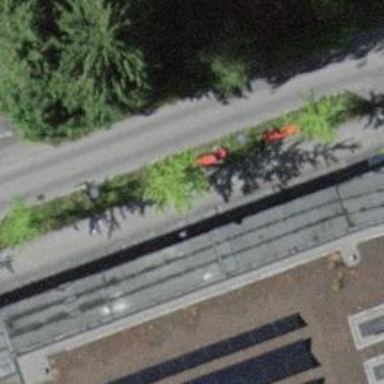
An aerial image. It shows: Red bench.